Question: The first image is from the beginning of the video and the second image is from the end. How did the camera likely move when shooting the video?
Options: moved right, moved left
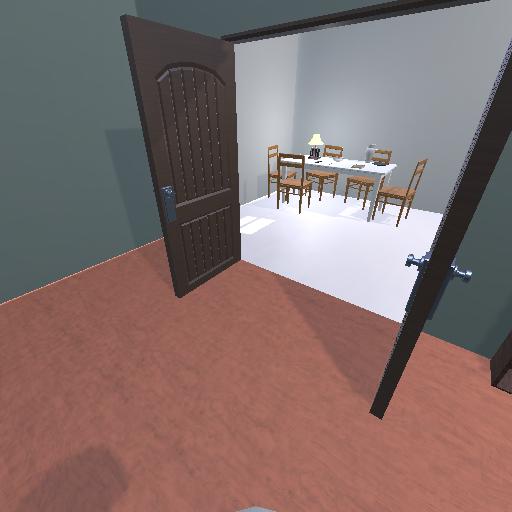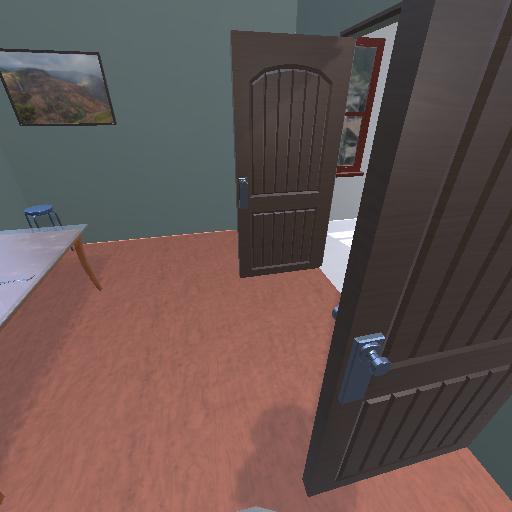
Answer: moved right